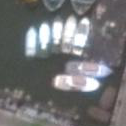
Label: civil